Question: I'm developing an application in with .
Each MDI child will be a form with tabs that contains GroupBoxes with a 'DataGridView'.
I implemented a class that is used to manage Threads.
This is the 'StartNewThread' method in my 'ThreadManager' class
'''
public string StartNewThread(ThreadStart threadMethod, string threadName)
{
try
{
Thread thread = new Thread(() => threadMethod());
thread.Name = threadName + " (" + _threadCount++.ToString("D4") + ")";
thread.Start();
_threadList.Add(thread.Name, thread);
return thread.Name;
}
catch (Exception ex)
{
//Log and manage exceptions
}
return null;
}
'''
To create the DataGridViews I used some Wizard component from library. So, after creating the DataSource and so the DataSet, then I used drag&drop from DataSource tree to drag tables and automatically create DataGridViews.
This is the actual , behind the child form, automatically created.
'''
public partial class ScuoleNauticheForm : Form
{
public ScuoleNauticheForm()
{
InitializeComponent();
}
private void ScuoleNauticheForm_Load(object sender, EventArgs e)
{
// TODO: This line of code loads data into the 'dEVRAC_NauticheDataSet.PERSONALE' table. You can move, or remove it, as needed.
this.PersonaleTableAdapter.Fill(this.DEVRAC_NauticheDataSet.PERSONALE);
// TODO: This line of code loads data into the 'dEVRAC_NauticheDataSet.NATANTI' table. You can move, or remove it, as needed.
this.NatantiTableAdapter.Fill(this.DEVRAC_NauticheDataSet.NATANTI);
// TODO: This line of code loads data into the 'dEVRAC_NauticheDataSet.SCUOLE' table. You can move, or remove it, as needed.
this.ScuoleTableAdapter.Fill(this.DEVRAC_NauticheDataSet.SCUOLE);
}
}
'''
What I want to do now is manage all the . For now I tried to create a new Thread to load the data.
This i what I tried.
'''
public partial class ScuoleNauticheForm : Form
{
private readonly ThreadManager _threadManager;
public ScuoleNauticheForm()
{
InitializeComponent();
_threadManager = ThreadManager.GetInstance();
}
private void ScuoleNauticheForm_Load(object sender, EventArgs e)
{
_threadManager.StartNewThread(LoadData, "LoadData");
}
#region DataBind
private void LoadData()
{
// TODO: This line of code loads data into the 'dEVRAC_NauticheDataSet.PERSONALE' table. You can move, or remove it, as needed.
this.PersonaleTableAdapter.Fill(this.DEVRAC_NauticheDataSet.PERSONALE);
// TODO: This line of code loads data into the 'dEVRAC_NauticheDataSet.NATANTI' table. You can move, or remove it, as needed.
this.NatantiTableAdapter.Fill(this.DEVRAC_NauticheDataSet.NATANTI);
// TODO: This line of code loads data into the 'dEVRAC_NauticheDataSet.SCUOLE' table. You can move, or remove it, as needed.
this.ScuoleTableAdapter.Fill(this.DEVRAC_NauticheDataSet.SCUOLE);
}
#endregion
}
'''
It works only for half... There's no errors or exceptions, but if I load data that way, using a different 'Thread', the DataGridviews doesn't update and I don't see any data when opening the form, even if I move or resize it. Otherwise, using the automatically generated code, the DataGridViews are populated correctly.
But, since the wizard also add a navigation bar to the form to navigate through records, I noticed that it works, because it counts the correct number of records and I can use the arrows (first, previous, next, last) to move across records.
Here is an image showing my form.
See the navigation bar that is showing the correct number of total records (14) and allows me to navigate through them.

Do I need to use 'delegates'? If so, I think it would be a mess... how many 'delegates' should I create and for those methods? Or is there another solution?
I know that UI threads are automatically managed by .NET and so the programmer don't need to manage them with code. So, should it be a problem of synchronization with the .NET UI thread built in management? Maybe my thread launched by 'Form.Load()' interferes with the UI thread managed by the .NET?
I tried to implement the solution proposed by faby. I replaced my 'Thread' logic with 'Task' logic. The behaviour of the application is the same, so everything that was working with 'Thread' is now working also with 'Task'. Since and not .NET 4.5, I could not use async and await. So I don't know if with that approach the UI will work correctly or not.
Any other suggestion ?
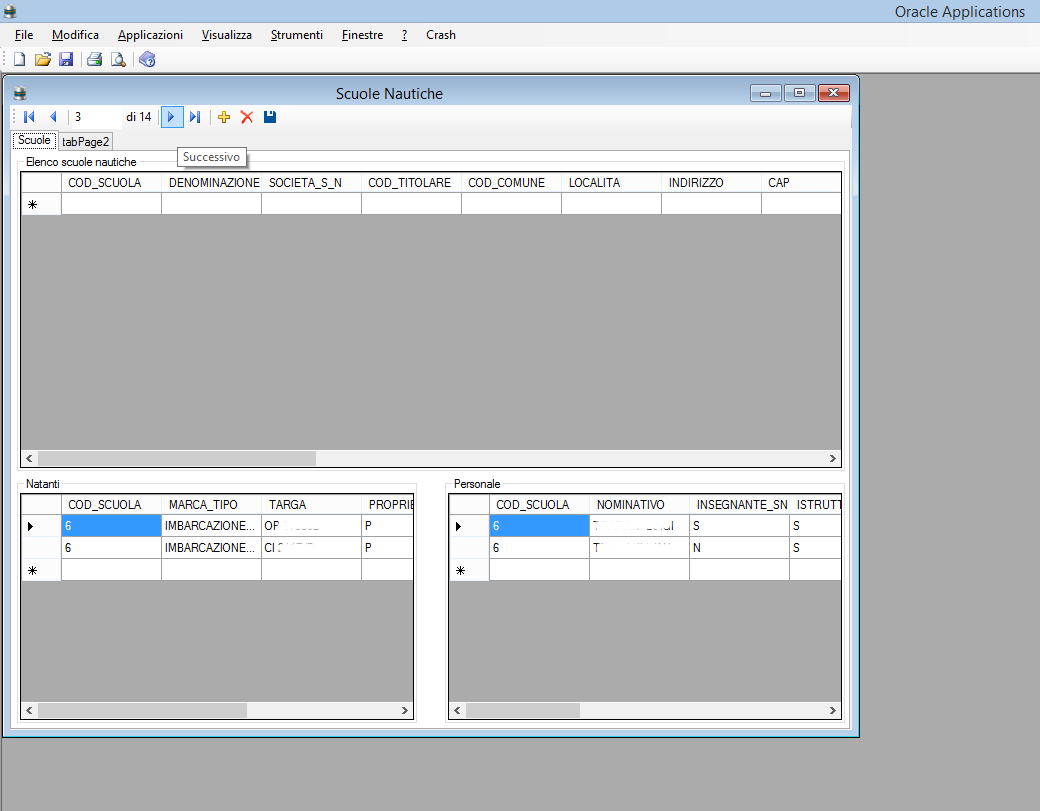
Answer: I finally found a solution and other libraries.
The problem was that I was executing the 'Fill()' method of 'TableAdapter' inside a new 'Task' and so I needed to use 'InvokeRequired' to set the binding source data source to the 'DataTable' within the right thread.
So I used 'delegates'. I changed the method called on the new Task and make it call 3 other methods (one for each 'DataGridView' to fill) that call 'Fill()' implementing the 'InvokeRequired' check.
Now I see the creation of the UI and then, after a couple of seconds, the asynchronous filling of the DataGridViews.
This article was useful: <URL>
Thanks to @faby for the suggestion to use Task instead of Thread. It was not the solution but it is a better way to do Threading.
Here's the .
'''
public partial class ScuoleNauticheForm : Form
{
private readonly TaskManager _taskManager;
public ScuoleNauticheForm()
{
InitializeComponent();
_taskManager = TaskManager.GetInstance();
}
private void ScuoleNauticheForm_Load(object sender, EventArgs e)
{
_taskManager.StartNewTask(LoadData);
}
#region Delegates
public delegate void FillPersonaleCallBack();
public delegate void FillNatantiCallBack();
public delegate void FillScuoleCallBack();
#endregion
#region DataBind
private void LoadData()
{
FillPersonale();
FillNatanti();
FillScuole();
}
public void FillPersonale()
{
if (PersonaleDataGridView.InvokeRequired)
{
FillPersonaleCallBack d = new FillPersonaleCallBack(FillPersonale);
Invoke(d);
}
else
{
this.PersonaleTableAdapter.Fill(this.DEVRAC_NauticheDataSet.PERSONALE);
}
}
public void FillNatanti()
{
if (NatantiDataGridView.InvokeRequired)
{
FillNatantiCallBack d = new FillNatantiCallBack(FillNatanti);
Invoke(d);
}
else
{
this.NatantiTableAdapter.Fill(this.DEVRAC_NauticheDataSet.NATANTI);
}
}
public void FillScuole()
{
if (ScuoleDataGridView.InvokeRequired)
{
FillScuoleCallBack d = new FillScuoleCallBack(FillScuole);
Invoke(d);
}
else
{
this.ScuoleTableAdapter.Fill(this.DEVRAC_NauticheDataSet.SCUOLE);
}
}
#endregion
}
'''
If the methods to call by the new Task are 'void' and without any parameters, you can simplify a bit the above code by using 'Invoke((MethodInvoker) MethodName)'. The behaviour of the application is the same.
Here's the .
'''
public partial class ScuoleNauticheForm : Form
{
private readonly TaskManager _taskManager;
public ScuoleNauticheForm()
{
InitializeComponent();
_taskManager = TaskManager.GetInstance();
}
private void ScuoleNauticheForm_Load(object sender, EventArgs e)
{
_taskManager.StartNewTask(LoadData);
}
#region DataBind
private void LoadData()
{
// Since Fill Methods are void and without parameters,
// you can use the Invoke method without the need to specify delegates.
Invoke((MethodInvoker)FillPersonale);
Invoke((MethodInvoker)FillNatanti);
Invoke((MethodInvoker)FillScuole);
}
public void FillPersonale()
{
this.PersonaleTableAdapter.Fill(this.DEVRAC_NauticheDataSet.PERSONALE);
}
public void FillNatanti()
{
this.NatantiTableAdapter.Fill(this.DEVRAC_NauticheDataSet.NATANTI);
}
public void FillScuole()
{
this.ScuoleTableAdapter.Fill(this.DEVRAC_NauticheDataSet.SCUOLE);
}
#endregion
}
'''